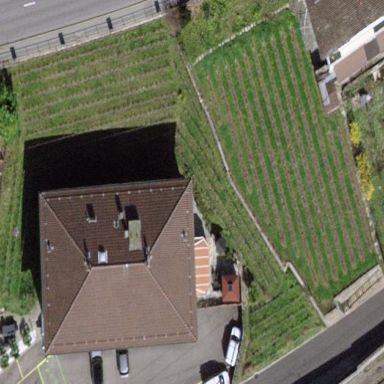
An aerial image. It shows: Beautiful vineyard in the countryside.